Question: In an AS3 game (using Flex 4.10.0) I would like to allow players to chat, even when they are <URL>.
So I am using the following ActionScript code (the '_fullBox' checkbox triggers fullscreen mode in my web application):
'''
public function init():void {
if (stage.allowsFullScreenInteractive)
stage.addEventListener(FullScreenEvent.FULL_SCREEN, handleFullScreen, false, 0, true);
}
private function toggleFullScreen(event:MouseEvent):void {
stage.displayState =
stage.displayState == StageDisplayState.NORMAL ?
StageDisplayState.FULL_SCREEN_INTERACTIVE :
StageDisplayState.NORMAL;
}
private function handleFullScreen(event:FullScreenEvent):void {
_fullBox.selected = event.fullScreen;
}
<s:CheckBox id="_fullBox" click="toggleFullScreen(event)" label="Full Screen" />
'''
This works in the sense that the fullscreen mode is entered successfully and users can use the keyboard to chat too.
Unfortunately, the click at the "Allow" button in the dialog (displaying "Allow full screen with keyboard controls?") is being passed down to the web application.
And in my case it resuls in the click at a playing table in the lobby as you can see in the screenshot and thus (unwanted) joining a game:

This (bug?) has been seen with Windows 7 / 64 bit and Flash Player 11,8,800,115.
Can anybody please share a good workaround for this?
I was thinking of adding a transparent 'Sprite' or 'UIComponent' above my web application, but the question is when (i.e. in which methods) to display/hide it?
Calling 'event.stopPropagation()' from 'handleFullScreen()' doesn't help anything.
I've submitted <URL> at Adobe.
A note to myself - 'stage.allowsFullScreenInteractive' is useless, because only set when allready in fullscreen mode.
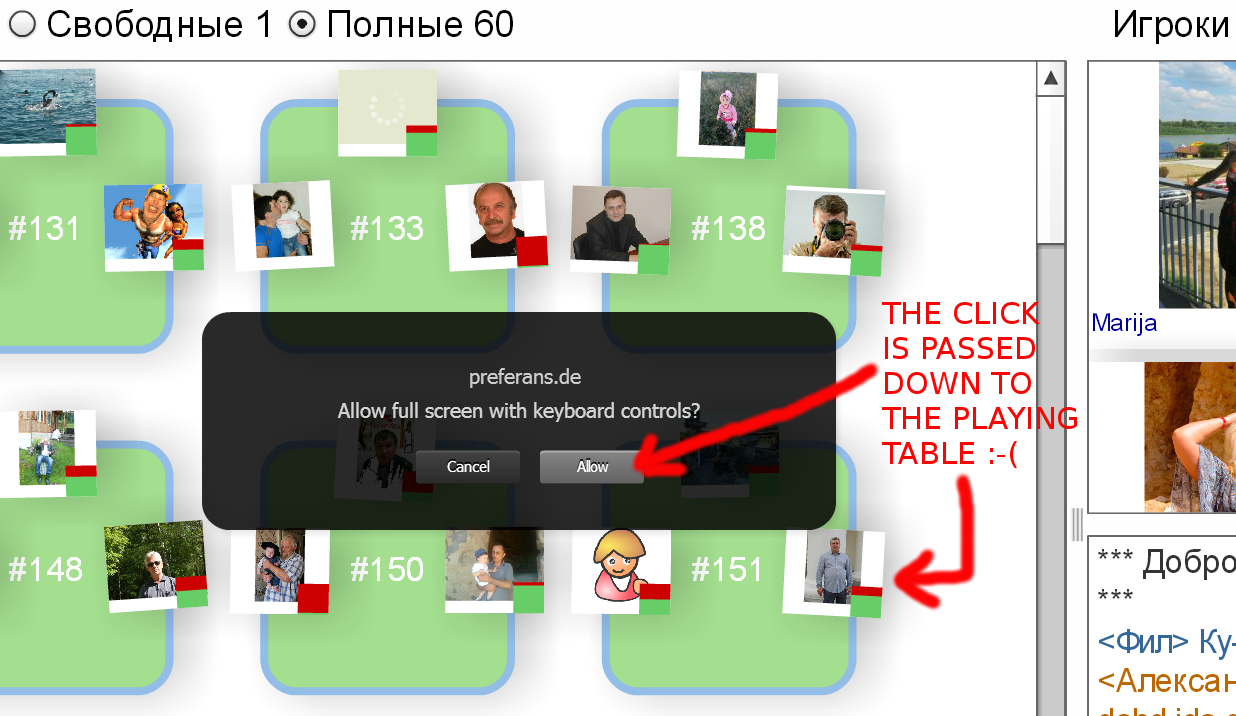
Answer: As you mentioned, you need to create transparent layer to avoid undesired click events. you can hide this layer when screen returned to normal state or user accepted fullscreen state (<URL>.
<URL>
'''
var transparentLayer:Sprite=new Sprite();
var timer:Timer = new Timer(50, 1);
init();
function init():void {
transparentLayer.graphics.beginFill(0,0.1);
transparentLayer.graphics.drawRect(0,0,stage.stageWidth,stage.stageHeight);
transparentLayer.graphics.endFill();
transparentLayer.visible=false;
addChild(transparentLayer);
timer.addEventListener(TimerEvent.TIMER_COMPLETE,handleTimerComplete);
stage.addEventListener(FullScreenEvent.FULL_SCREEN_INTERACTIVE_ACCEPTED,handleFSIA);
_fullBox.addEventListener(MouseEvent.CLICK,toggleFullScreen);
stage.addEventListener(FullScreenEvent.FULL_SCREEN, handleFullScreen);
}
function toggleFullScreen(e:MouseEvent):void {
if(stage.displayState == StageDisplayState.NORMAL){
stage.displayState=StageDisplayState.FULL_SCREEN_INTERACTIVE;
transparentLayer.visible=ExternalInterface.available;
}else
stage.displayState=StageDisplayState.NORMAL;
}
function handleFullScreen(e:FullScreenEvent):void {
_fullBox.selected = e.fullScreen;
if(stage.displayState == StageDisplayState.NORMAL)
transparentLayer.visible=false;
}
function handleFSIA(e:FullScreenEvent):void{
timer.reset();
timer.start();
}
function handleTimerComplete(e:TimerEvent):void{
transparentLayer.visible=false;
}
'''